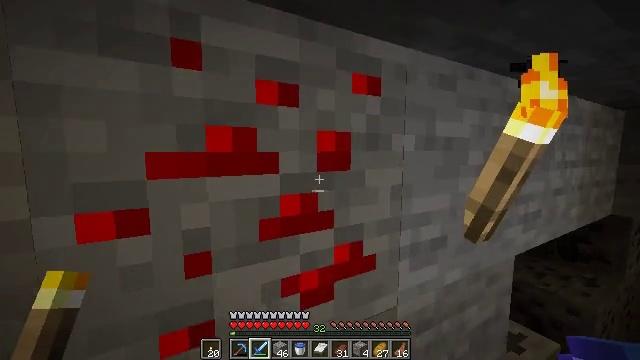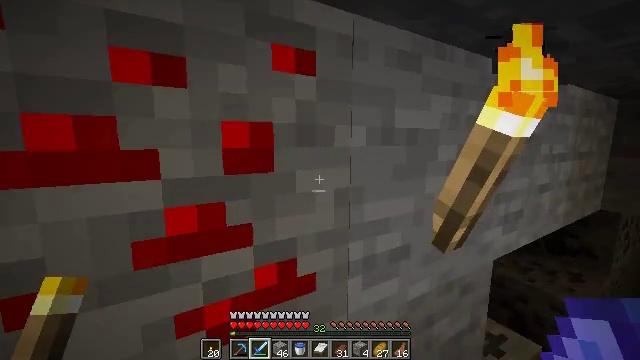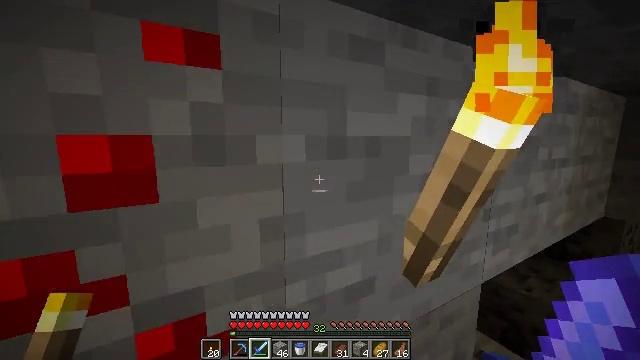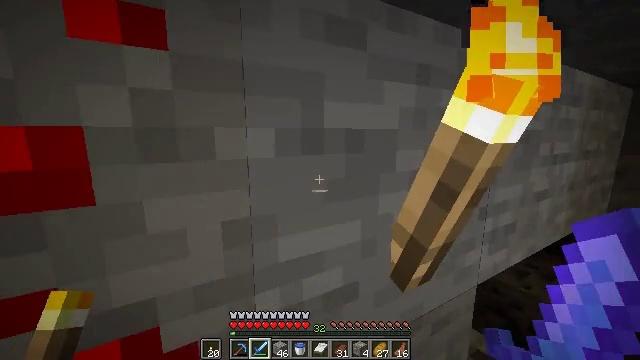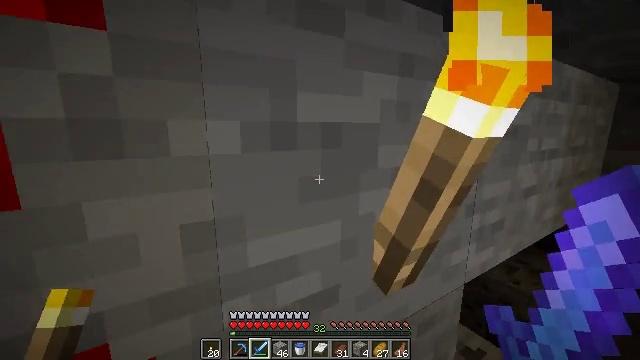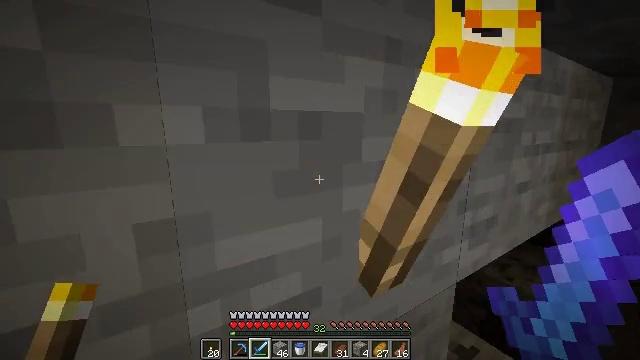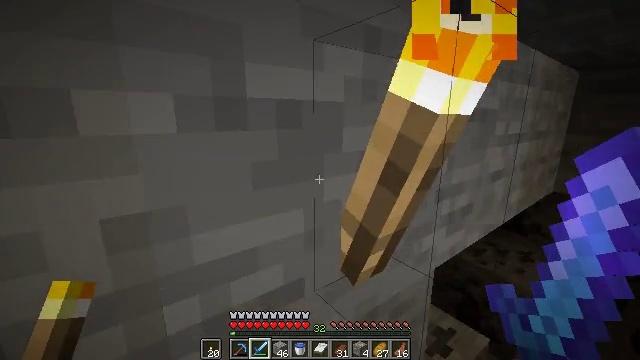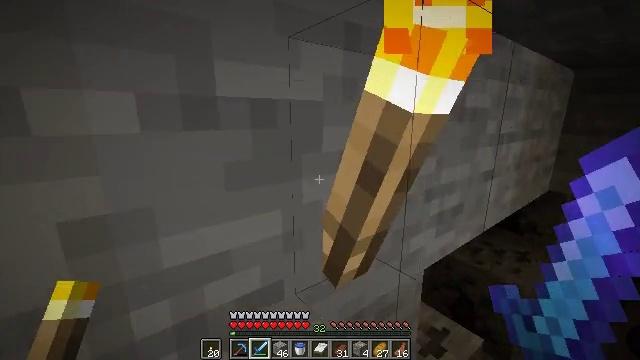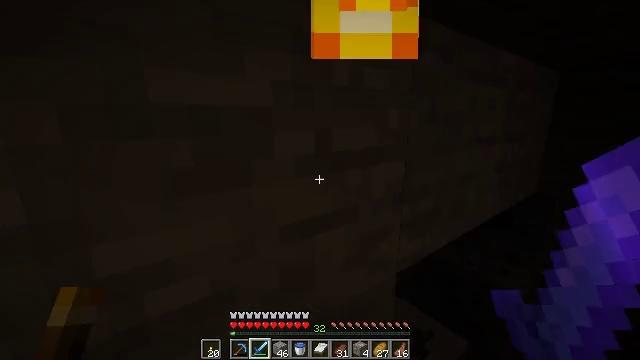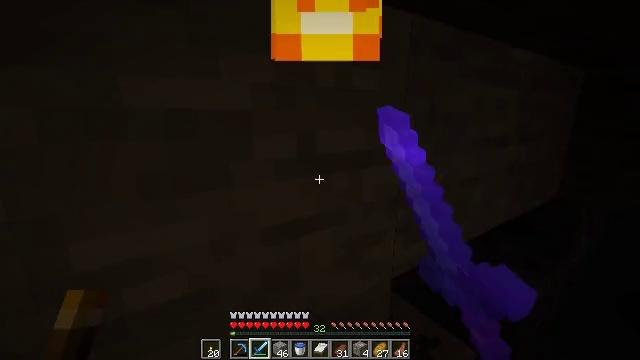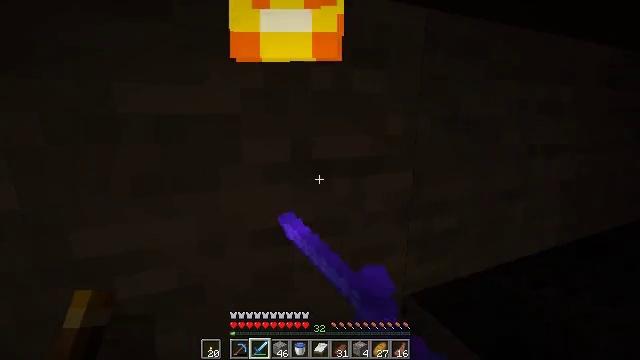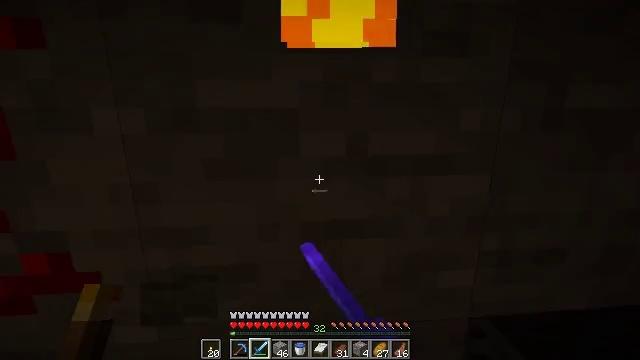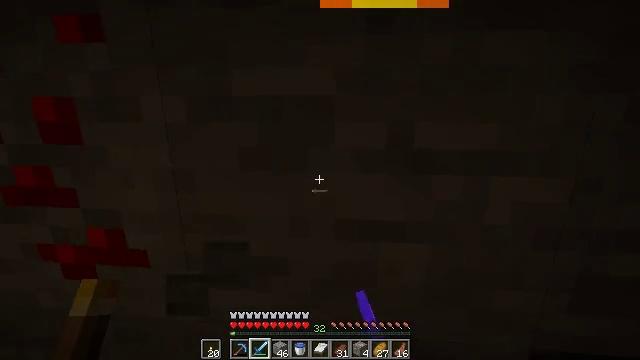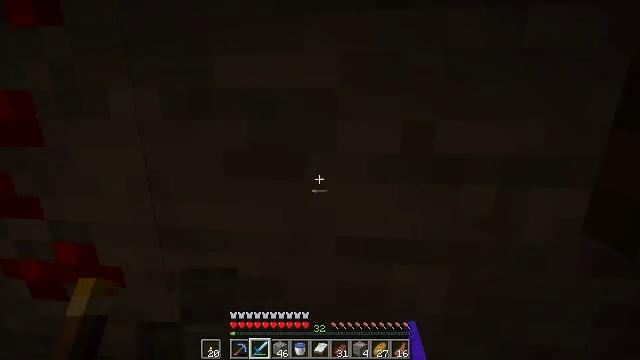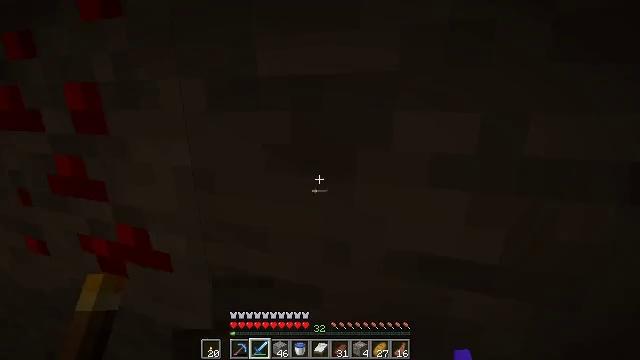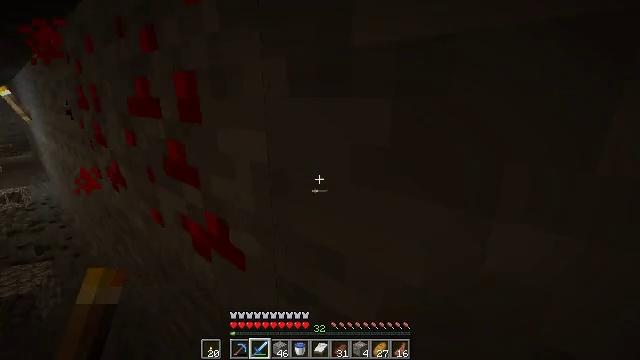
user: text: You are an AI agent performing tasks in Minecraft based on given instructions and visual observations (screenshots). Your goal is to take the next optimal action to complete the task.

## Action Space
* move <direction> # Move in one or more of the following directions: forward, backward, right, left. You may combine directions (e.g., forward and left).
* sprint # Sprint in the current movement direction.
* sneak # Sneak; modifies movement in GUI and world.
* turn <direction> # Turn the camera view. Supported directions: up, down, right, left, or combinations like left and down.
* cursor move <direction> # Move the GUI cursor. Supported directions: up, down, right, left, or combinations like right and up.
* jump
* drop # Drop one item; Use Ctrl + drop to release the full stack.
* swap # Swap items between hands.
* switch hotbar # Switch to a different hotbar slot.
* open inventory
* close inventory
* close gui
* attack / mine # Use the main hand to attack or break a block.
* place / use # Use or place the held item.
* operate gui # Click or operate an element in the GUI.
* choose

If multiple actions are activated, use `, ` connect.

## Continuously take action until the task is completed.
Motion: motion action
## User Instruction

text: Break the wall torch for relocation.
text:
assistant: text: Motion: move forward and move right, turn right and down
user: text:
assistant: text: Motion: move forward and move right
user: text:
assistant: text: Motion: turn down
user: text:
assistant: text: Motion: turn right
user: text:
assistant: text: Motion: no_op
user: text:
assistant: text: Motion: turn right and down
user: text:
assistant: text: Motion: move right
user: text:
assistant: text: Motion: move right, attack / mine
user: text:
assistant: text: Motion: move right, turn left, attack / mine
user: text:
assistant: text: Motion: turn left, attack / mine
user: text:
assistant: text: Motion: turn left
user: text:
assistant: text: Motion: move forward, turn left and down
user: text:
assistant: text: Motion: move forward
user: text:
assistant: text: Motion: move forward, turn left and down
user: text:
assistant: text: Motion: move forward, turn left and down
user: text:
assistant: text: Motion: move forward, turn left and up
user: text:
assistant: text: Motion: move forward, sprint, turn left and up
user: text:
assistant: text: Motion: move forward, sprint
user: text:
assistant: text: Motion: move forward, sprint
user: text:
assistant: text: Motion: move forward, sprint
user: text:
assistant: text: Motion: move forward, sprint, turn left
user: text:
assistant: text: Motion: move forward, sprint, turn left
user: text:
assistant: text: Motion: move forward, sprint, turn left
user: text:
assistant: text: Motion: move forward, sprint
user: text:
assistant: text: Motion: move forward, sprint, turn left
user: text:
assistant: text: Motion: move forward, sprint, turn left
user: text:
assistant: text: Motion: move forward, sprint, turn left
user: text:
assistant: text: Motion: move forward, sprint, turn left
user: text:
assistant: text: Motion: move forward, sprint
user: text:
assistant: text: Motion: move forward, sprint, turn up